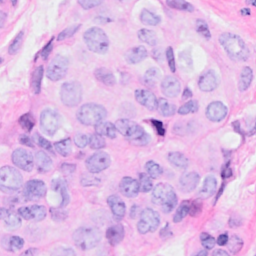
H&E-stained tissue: Breast